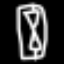
Label: hourglass